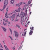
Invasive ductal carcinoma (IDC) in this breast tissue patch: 0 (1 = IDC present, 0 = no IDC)